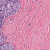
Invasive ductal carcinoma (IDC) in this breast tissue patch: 0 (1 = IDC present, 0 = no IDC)